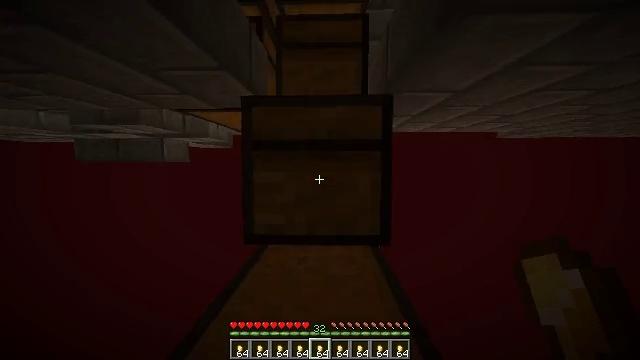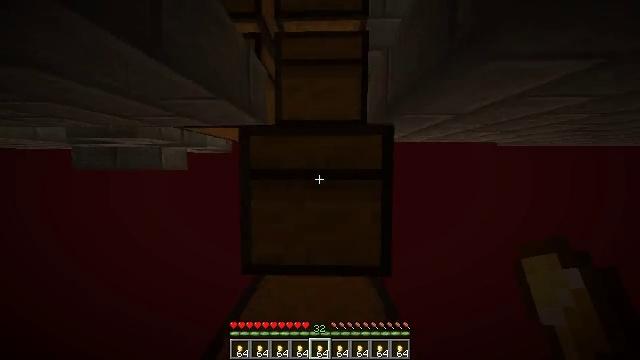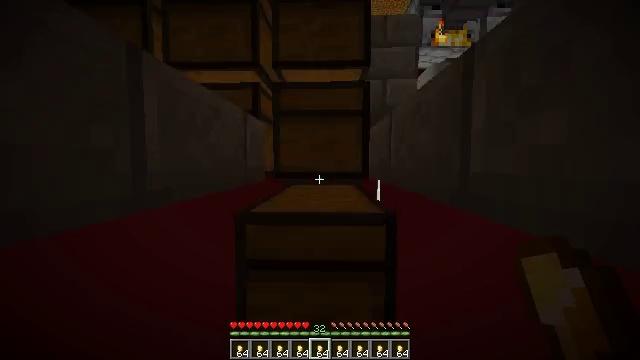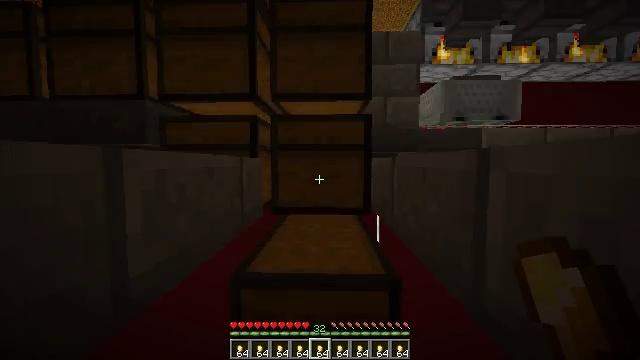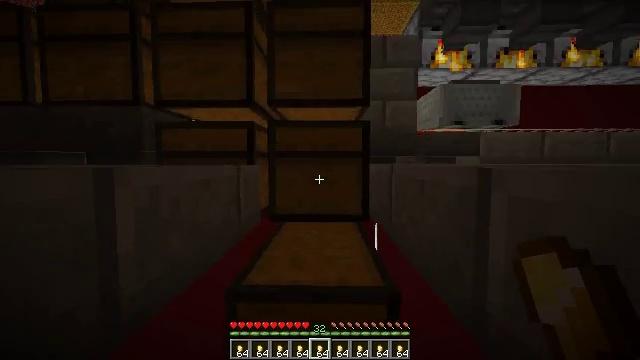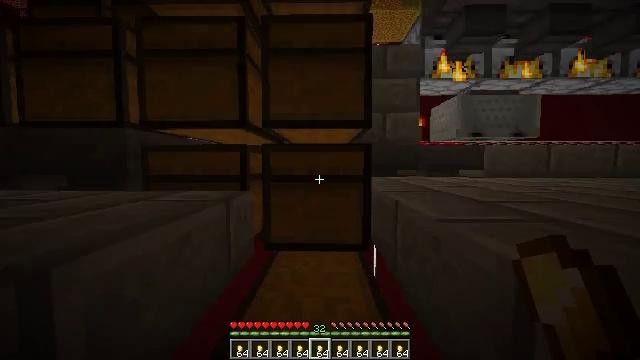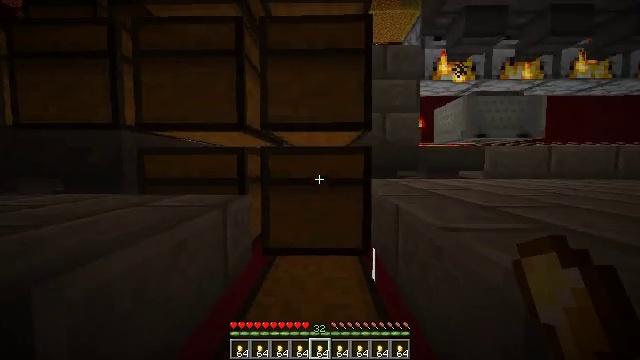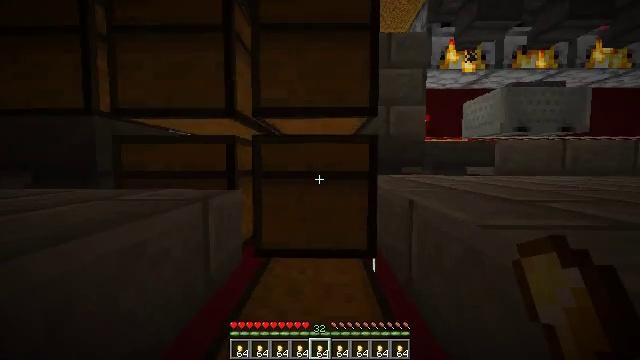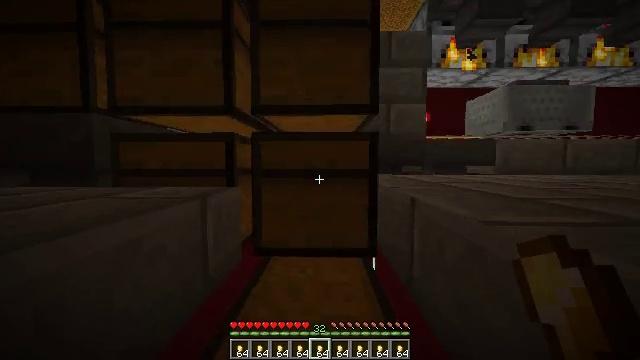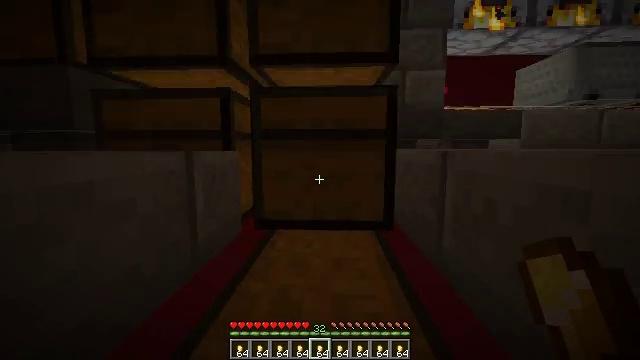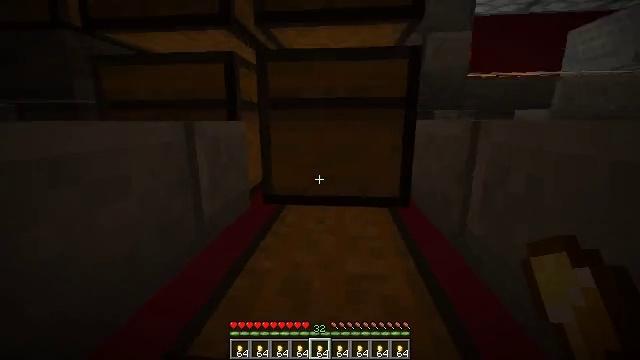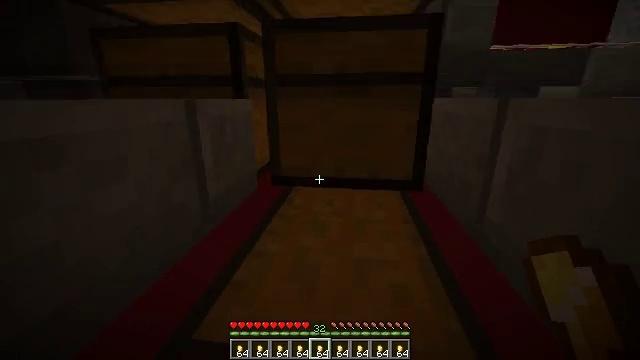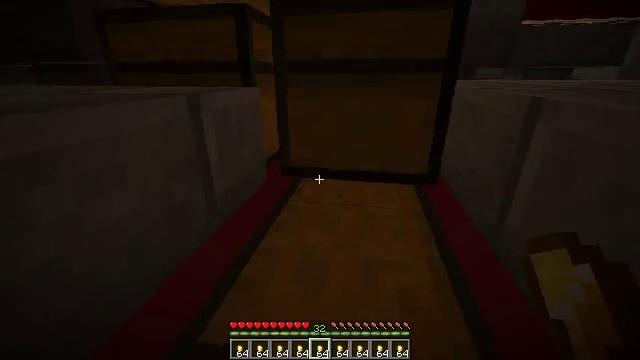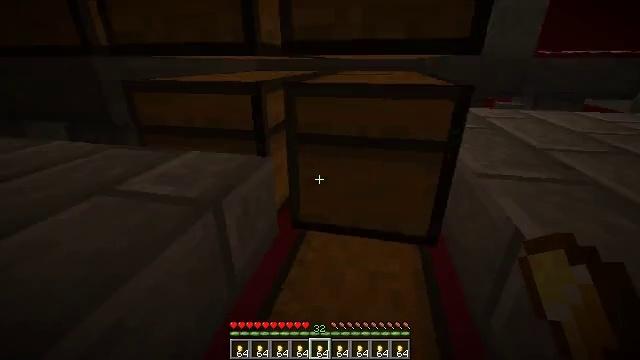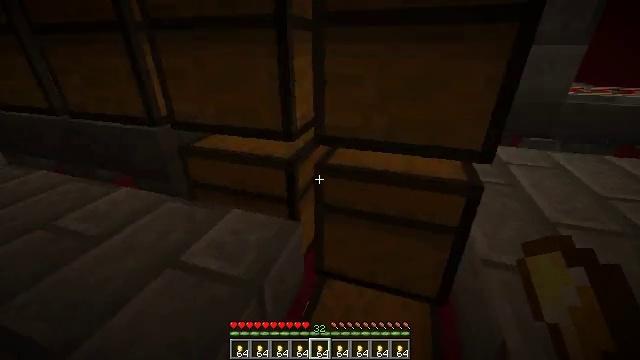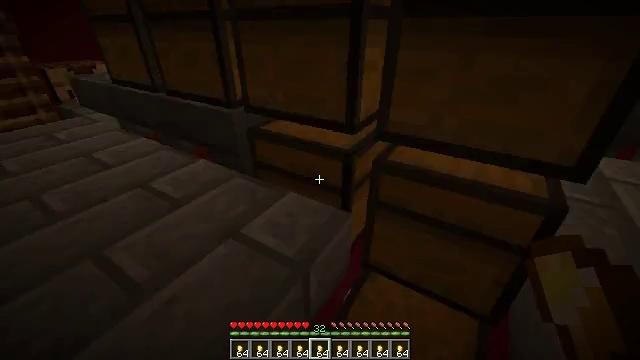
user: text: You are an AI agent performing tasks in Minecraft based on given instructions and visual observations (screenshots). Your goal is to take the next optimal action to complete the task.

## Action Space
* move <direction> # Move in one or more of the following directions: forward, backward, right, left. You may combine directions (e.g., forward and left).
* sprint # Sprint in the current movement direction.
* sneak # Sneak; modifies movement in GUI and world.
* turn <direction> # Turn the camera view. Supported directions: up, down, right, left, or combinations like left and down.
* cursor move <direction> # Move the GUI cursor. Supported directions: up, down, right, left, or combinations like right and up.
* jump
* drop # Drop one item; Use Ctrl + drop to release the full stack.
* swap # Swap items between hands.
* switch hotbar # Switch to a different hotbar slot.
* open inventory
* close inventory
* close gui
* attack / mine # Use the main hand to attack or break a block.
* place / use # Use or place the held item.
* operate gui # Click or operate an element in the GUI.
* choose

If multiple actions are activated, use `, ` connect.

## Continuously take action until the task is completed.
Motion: motion action
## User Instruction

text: Interact with the furnace to craft a gold ingot.
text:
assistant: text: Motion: move forward, jump
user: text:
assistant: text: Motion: move forward, jump
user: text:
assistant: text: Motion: move forward, jump
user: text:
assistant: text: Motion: move forward, jump
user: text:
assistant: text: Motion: move forward, jump
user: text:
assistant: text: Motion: move forward
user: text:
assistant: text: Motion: move forward
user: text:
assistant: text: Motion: move forward
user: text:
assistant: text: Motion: turn left and down
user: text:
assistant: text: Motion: turn left and down
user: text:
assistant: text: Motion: turn left and down
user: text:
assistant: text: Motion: move forward, turn left and down, jump
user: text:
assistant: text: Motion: move forward, turn left and down, jump
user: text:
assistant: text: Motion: move forward, turn left and down, jump
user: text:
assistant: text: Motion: move forward, turn left and down, jump
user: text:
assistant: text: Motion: turn left and down
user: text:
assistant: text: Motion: turn left
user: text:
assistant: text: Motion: turn left
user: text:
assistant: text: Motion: no_op
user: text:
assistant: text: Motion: no_op
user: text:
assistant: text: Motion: no_op
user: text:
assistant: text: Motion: turn left
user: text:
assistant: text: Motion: turn left and up
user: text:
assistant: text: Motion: move left, turn left and up, jump
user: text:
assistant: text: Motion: move forward and move left, turn up, jump
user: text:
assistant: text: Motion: move forward and move left, turn up, jump
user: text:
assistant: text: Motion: move forward and move left, turn up, jump
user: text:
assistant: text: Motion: move forward, turn up, jump
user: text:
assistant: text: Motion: move forward, turn up
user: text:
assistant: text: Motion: move forward